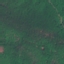
Label: Forest